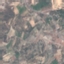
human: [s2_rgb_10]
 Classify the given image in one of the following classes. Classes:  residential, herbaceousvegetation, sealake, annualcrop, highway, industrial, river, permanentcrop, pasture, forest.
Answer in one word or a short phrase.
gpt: PermanentCrop